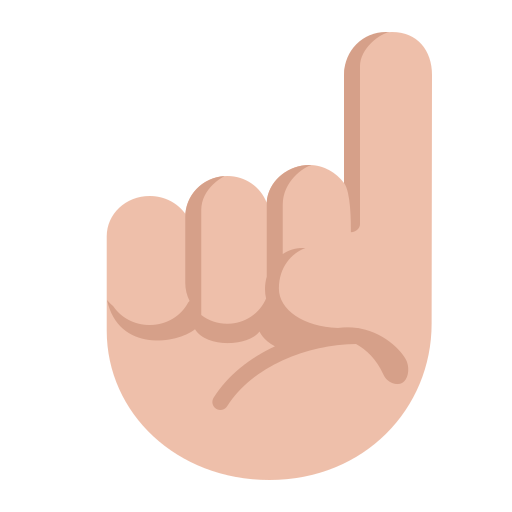
index pointing up flat  light